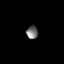
Tissue: lung
Cell type: Endothelial cells
Senescence score: 0.5872
Nuclear area (px): 144
Mean DAPI intensity: 119.451